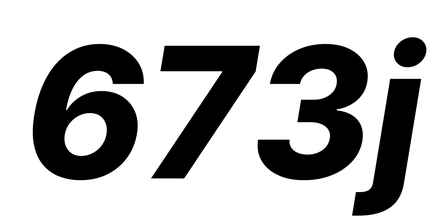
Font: Inter-Italic_ExtraBold_Italic